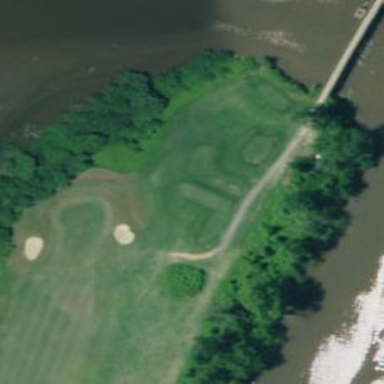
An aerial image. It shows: Path used for both walking and golf.